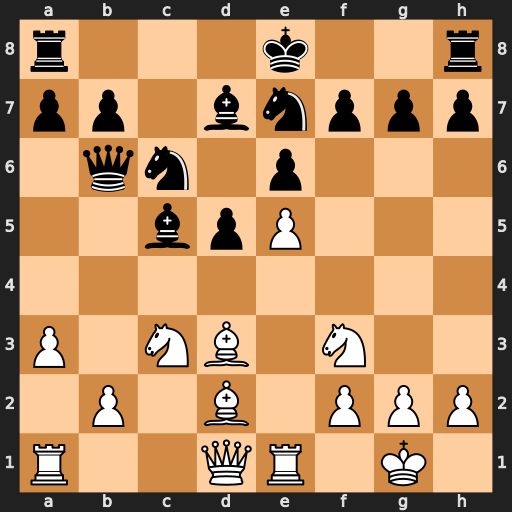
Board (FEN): r3k2r/pp1bnppp/1qn1p3/2bpP3/8/P1NB1N2/1P1B1PPP/R2QR1K1
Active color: w
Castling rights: kq
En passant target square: -
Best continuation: Na4 Bxf2+ Kf1 Qc7 Kxf2